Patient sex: M
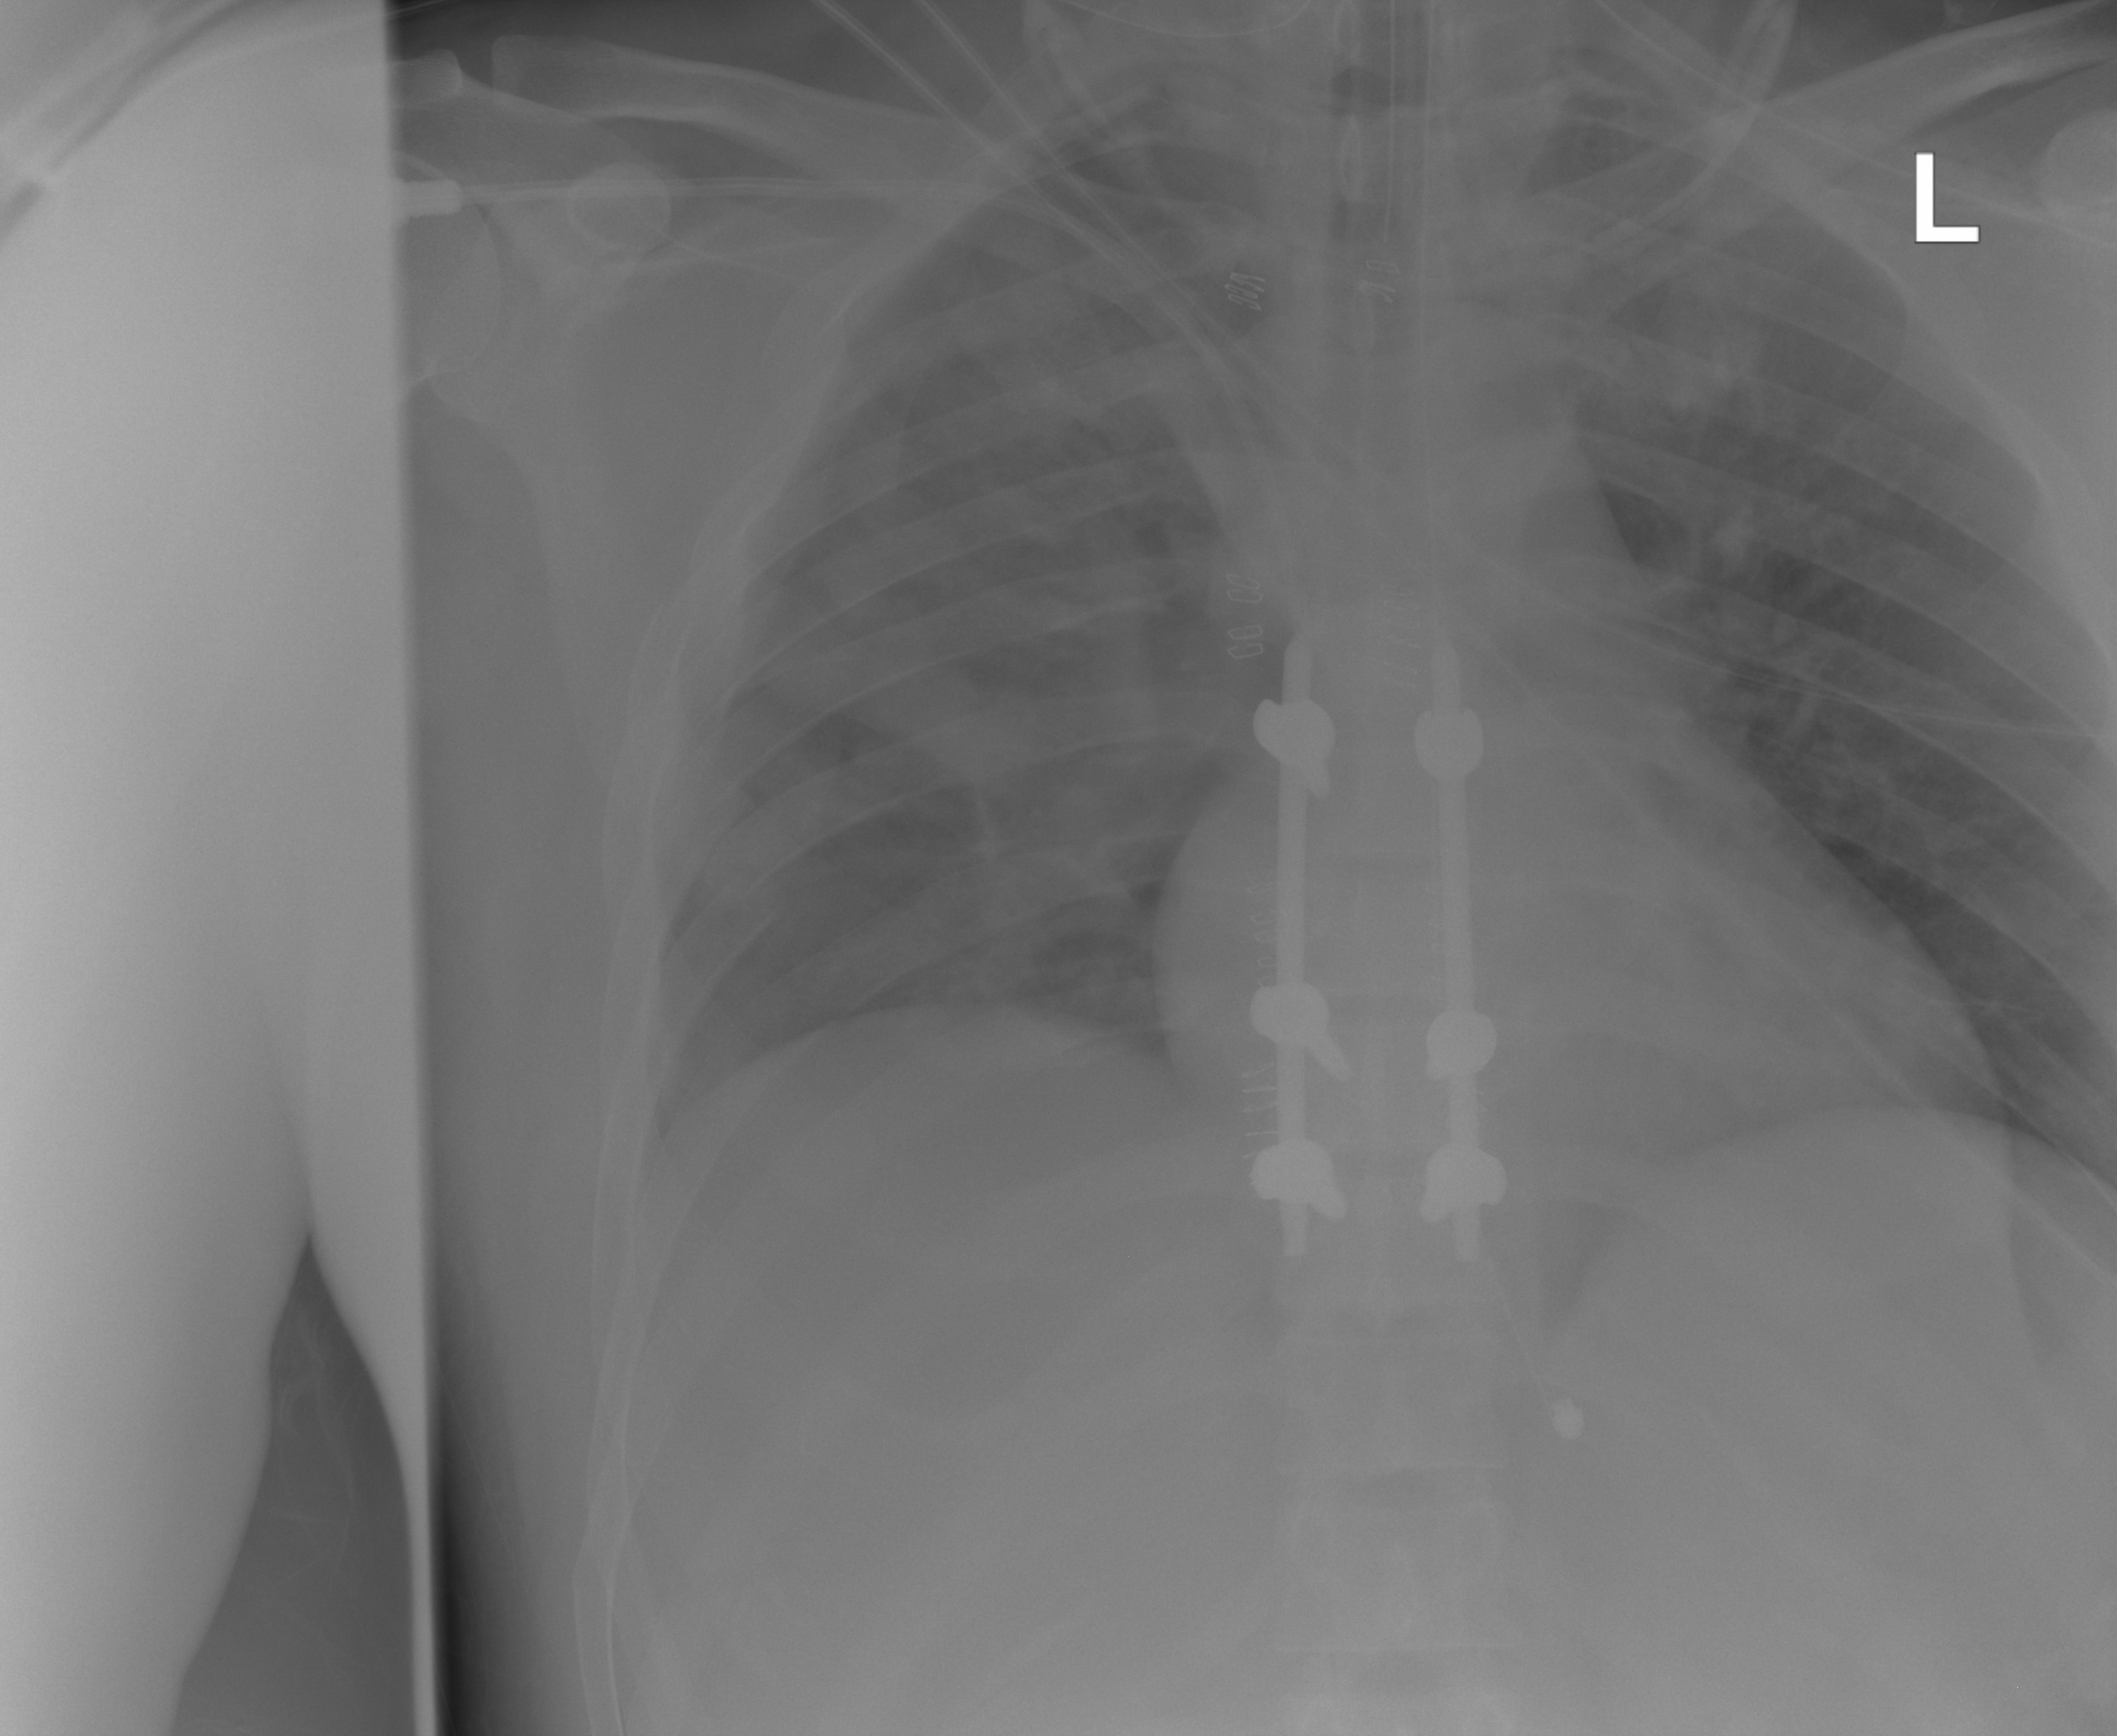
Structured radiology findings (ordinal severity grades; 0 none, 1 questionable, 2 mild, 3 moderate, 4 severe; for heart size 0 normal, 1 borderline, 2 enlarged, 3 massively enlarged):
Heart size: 0
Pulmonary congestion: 0
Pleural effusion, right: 1
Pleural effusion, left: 0
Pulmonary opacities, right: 3
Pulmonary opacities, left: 0
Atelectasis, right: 0
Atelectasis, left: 0